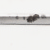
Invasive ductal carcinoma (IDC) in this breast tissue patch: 0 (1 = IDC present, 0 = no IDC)